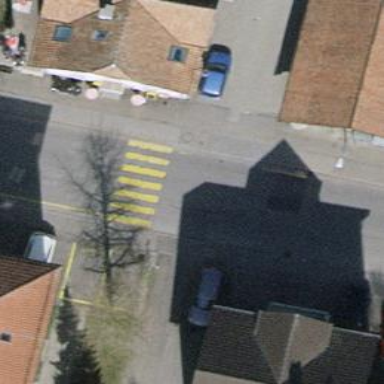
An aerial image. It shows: Marked crossing with zebra stripes on the road.